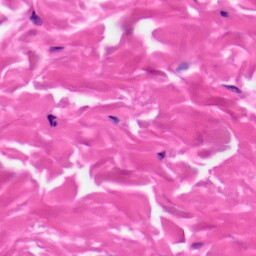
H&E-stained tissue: Skin